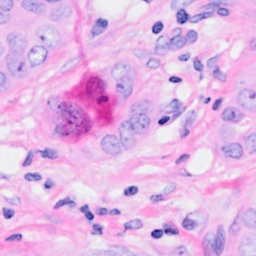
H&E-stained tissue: Breast